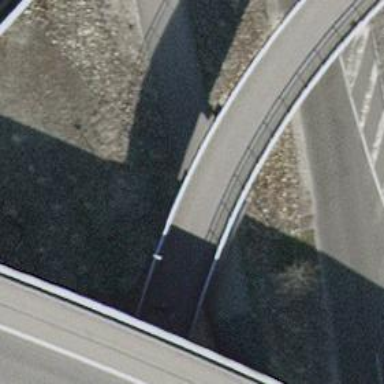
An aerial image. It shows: There is paved path on bridge with high-quality grade1 surface.